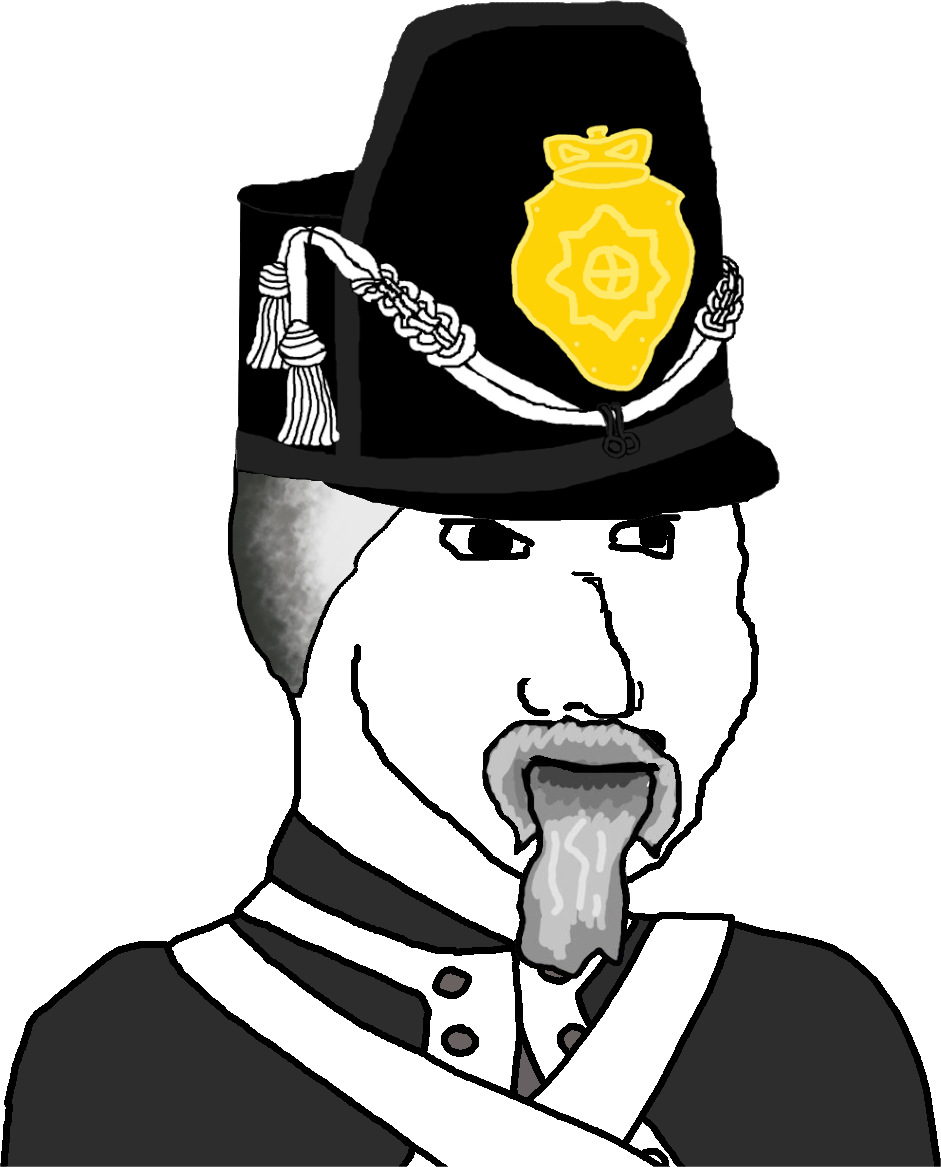
Label: 5_Objakt